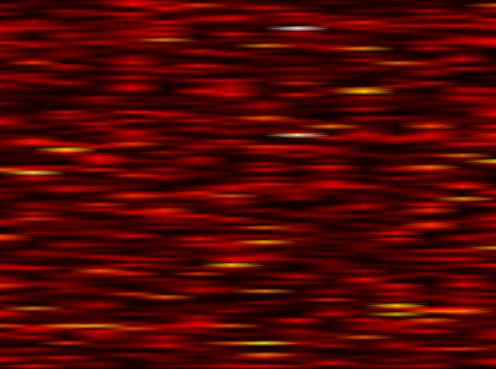
Label: UFMC